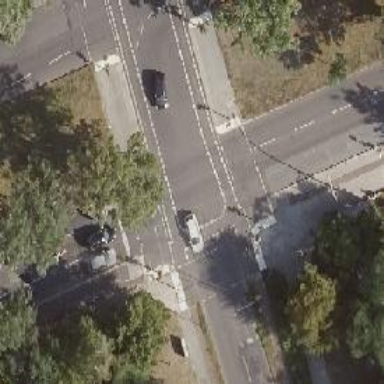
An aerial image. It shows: Footway crossing with traffic signals and central island.